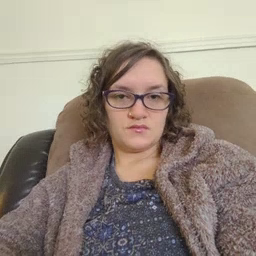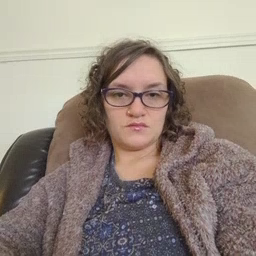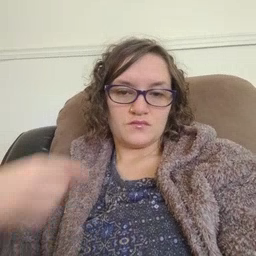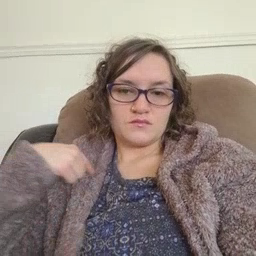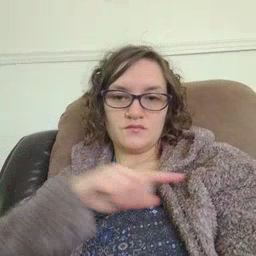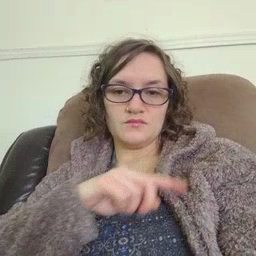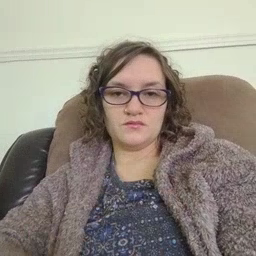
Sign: weus